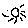
Label: sun